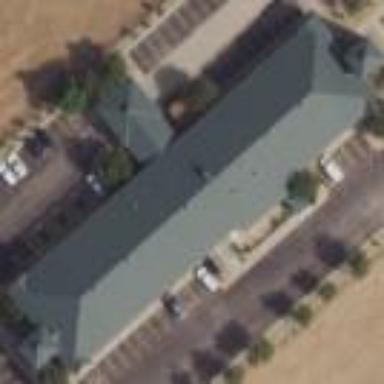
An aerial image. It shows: Hotel building.